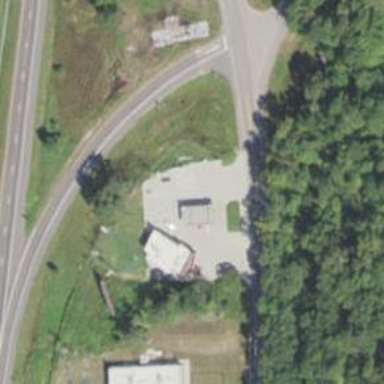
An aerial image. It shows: Convenience shop.